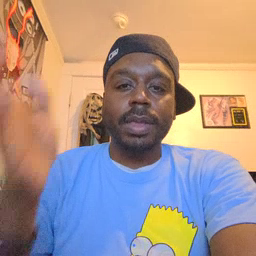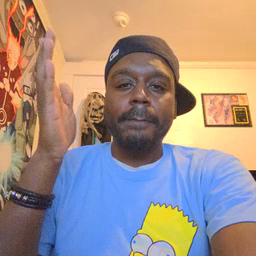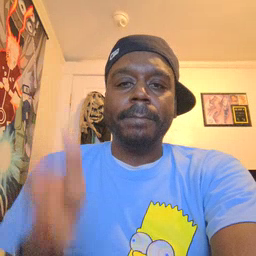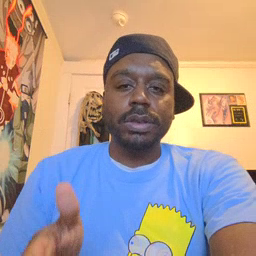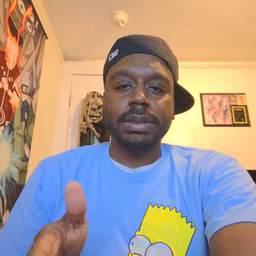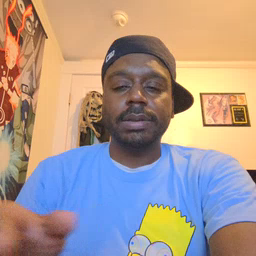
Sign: person